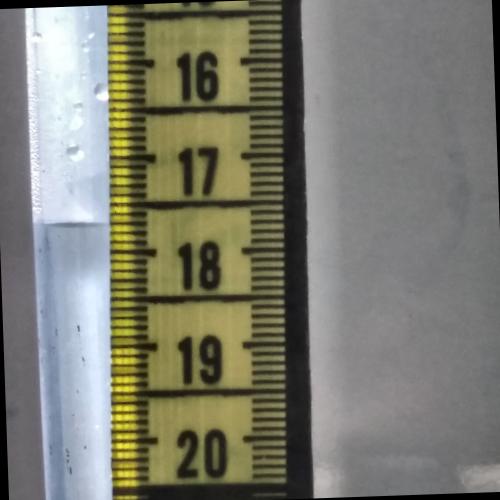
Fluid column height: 17.7 cm